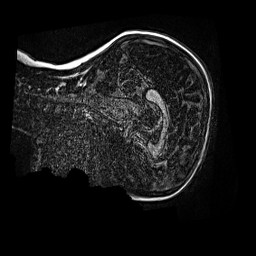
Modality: MP2RAGE
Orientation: sagittal
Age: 9
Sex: female
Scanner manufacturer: siemens
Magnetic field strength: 3 T
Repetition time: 4 s
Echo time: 0.00299 s